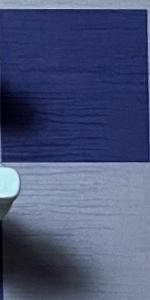
Label: Empty